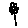
Label: flower